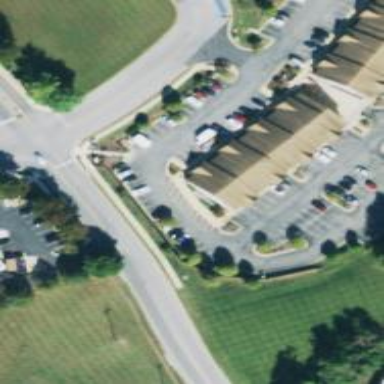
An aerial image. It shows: Healthcare clinic.